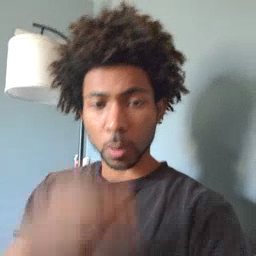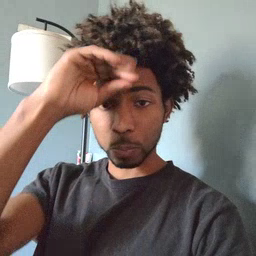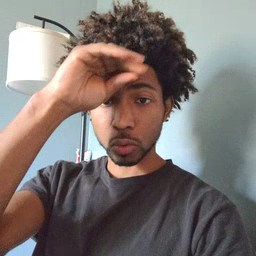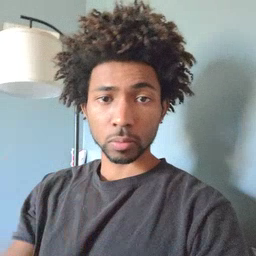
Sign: boy